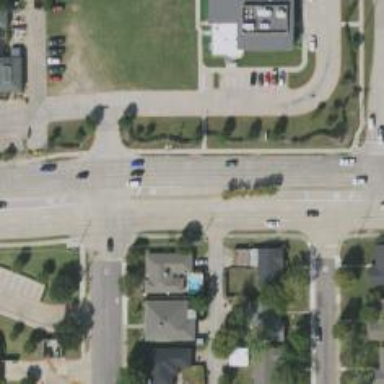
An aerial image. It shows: Secondary road with separate sidewalk.